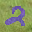
Label: 2